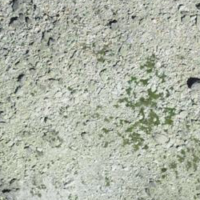
EUNIS habitat code: 48
Species observed at this site:
Capra ibex